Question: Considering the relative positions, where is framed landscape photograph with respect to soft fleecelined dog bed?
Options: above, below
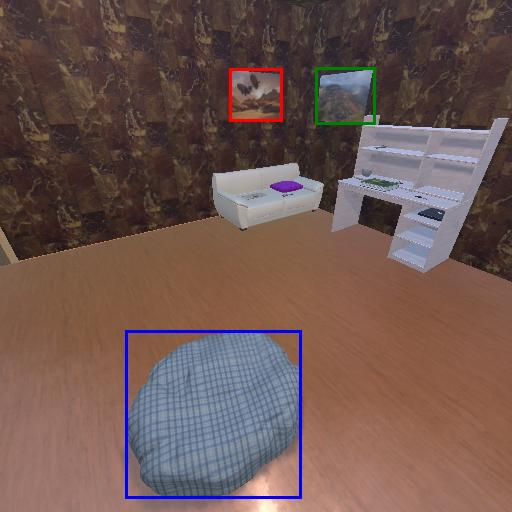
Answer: above